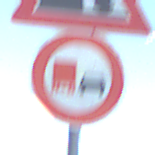
Verkehrszeichen: UeberholverbotKraftfahrzeuge
Zusatzzeichen oben: SteinschlagLinks
Umgebung: Outdoor, Nature
Tageszeit: MorningAfternoon
Wetter: Clear
Licht: Natural
Jahreszeit: Autumn
Kontrast: HighContrast